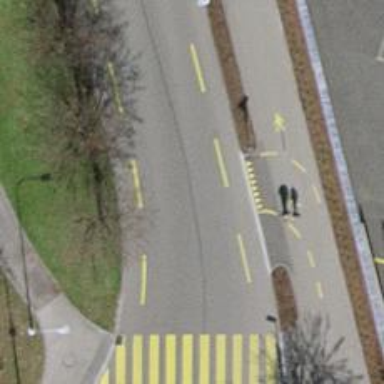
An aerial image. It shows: Residential road with designated cycle lane and trolley wires.